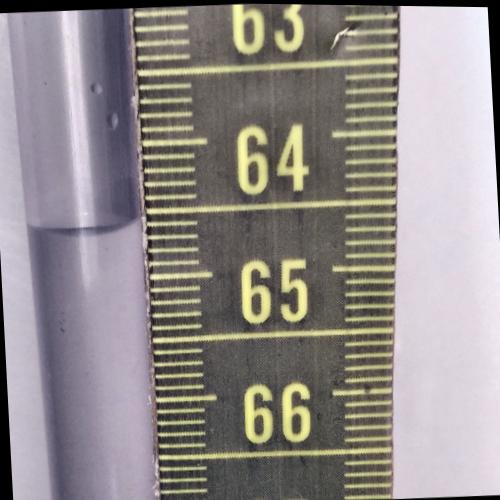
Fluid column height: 64.6 cm